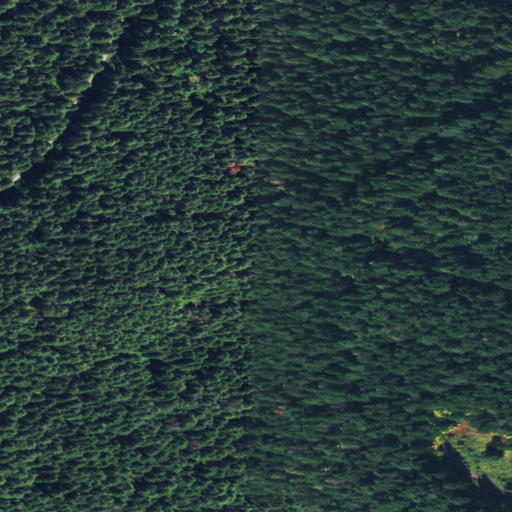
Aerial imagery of ridge(s) in Idaho named Hemlock Ridge containing only evergreen forest